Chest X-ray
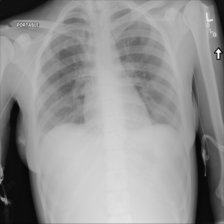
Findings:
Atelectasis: negative
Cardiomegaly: negative
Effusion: negative
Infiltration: negative
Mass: negative
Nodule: negative
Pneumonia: negative
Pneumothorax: negative
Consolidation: negative
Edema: negative
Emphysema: negative
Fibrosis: negative
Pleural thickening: negative
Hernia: negative